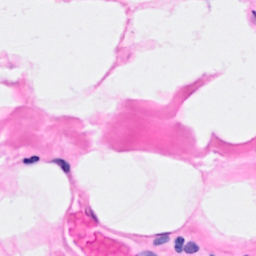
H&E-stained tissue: Breast